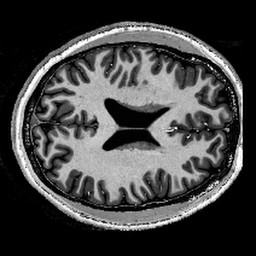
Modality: T1w
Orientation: axial
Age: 22
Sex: male
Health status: healthy
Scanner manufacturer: siemens
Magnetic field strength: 9.4 T
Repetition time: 6 s
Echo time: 0.003 s